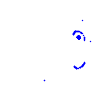
Particle: electron